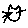
Label: cat